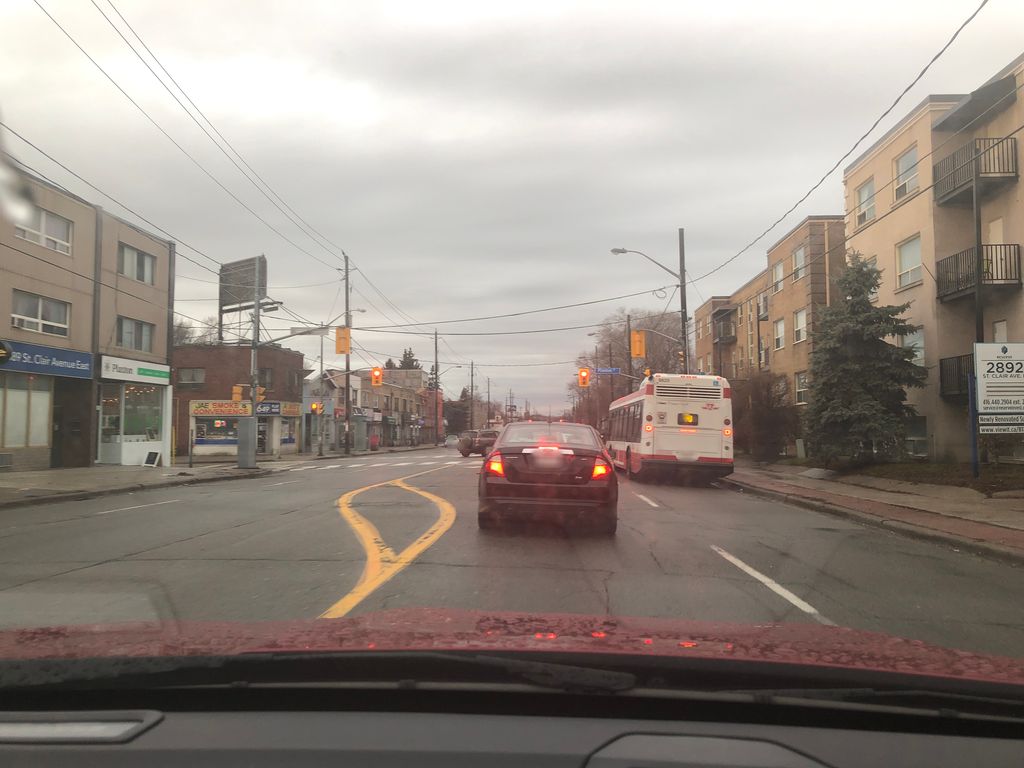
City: toronto